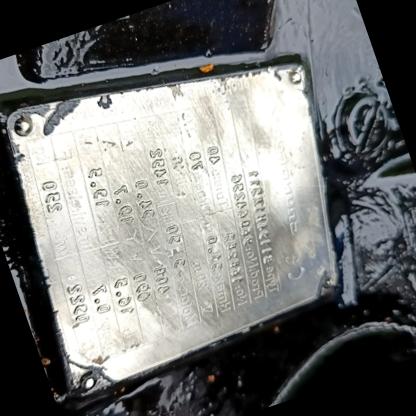
Klasa: tabliczka-znamionowa